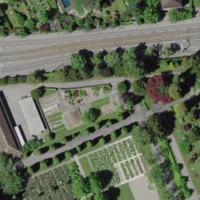
EUNIS habitat code: 53
Species observed at this site:
Lilium bulbiferum